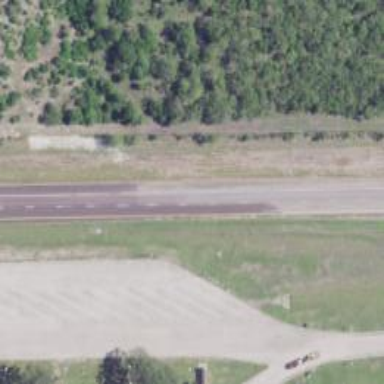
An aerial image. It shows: Trunk highway with expressway features.